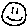
Label: smiley face